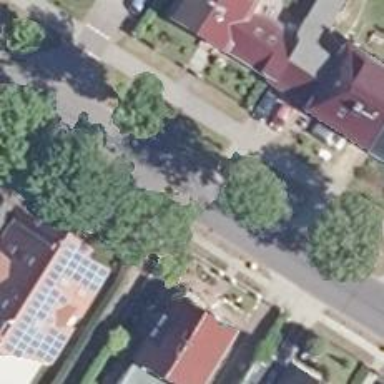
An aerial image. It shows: Dirt footway.